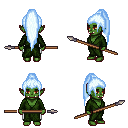
a pixel art fantasy rpg character, female body template, orc, green skin, green robe, white pants, white cyan extra-long topknot hairstyle, spear, four views (front, back, left, right), 2x2 character sprite sheet, small pixel art, hard edges, no anti-aliasing